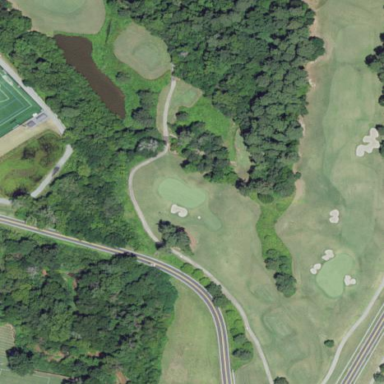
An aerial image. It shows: Rough area in golf course.